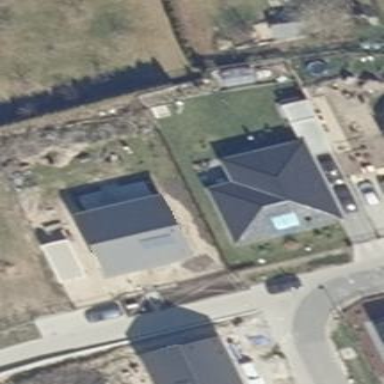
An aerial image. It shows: Detached building with hipped roof.